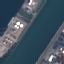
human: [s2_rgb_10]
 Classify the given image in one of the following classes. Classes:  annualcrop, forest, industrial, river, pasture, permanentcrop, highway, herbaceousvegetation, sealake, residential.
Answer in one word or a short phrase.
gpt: River